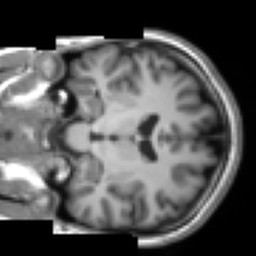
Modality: T1w
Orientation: coronal